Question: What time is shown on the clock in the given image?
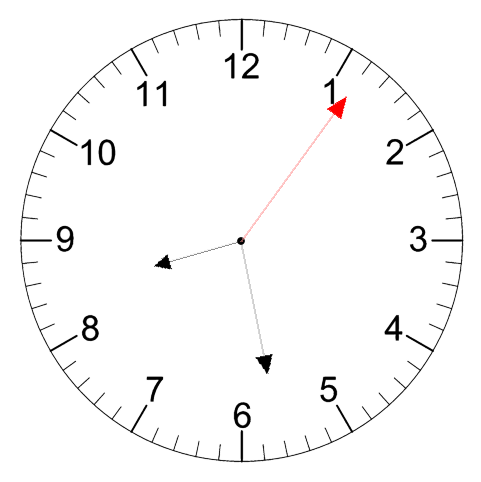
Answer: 08:28:06